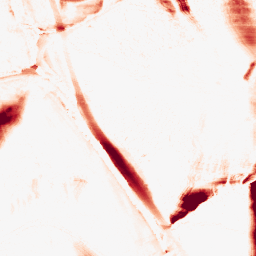
Category: morphological
Decomposition family: morphological_ellipse
Decomposition parameters: operation: opening
width: 10
height: 50
Upsampling method: quadratic
Upsampling parameters: scale: 4
Upsampling scale: 4